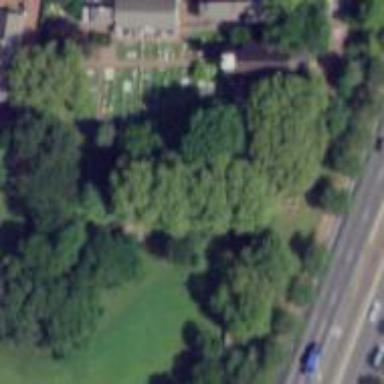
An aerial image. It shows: Cemetery.